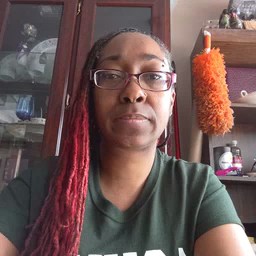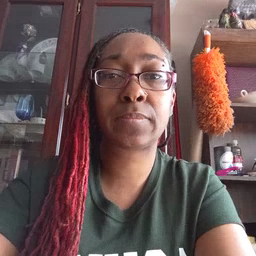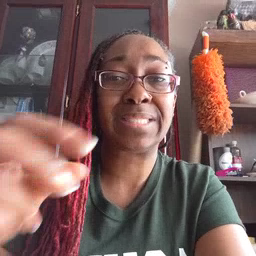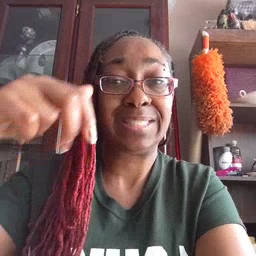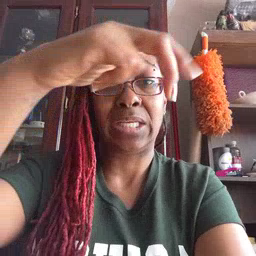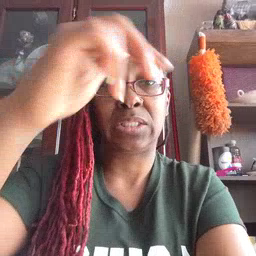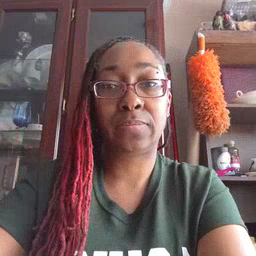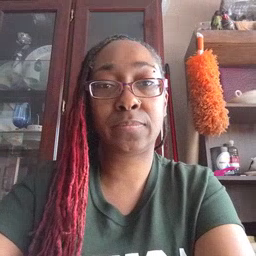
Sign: stairs